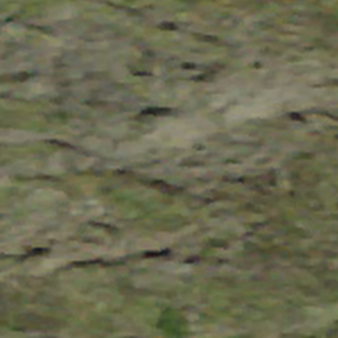
Label: other